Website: macys
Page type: customer-info-address
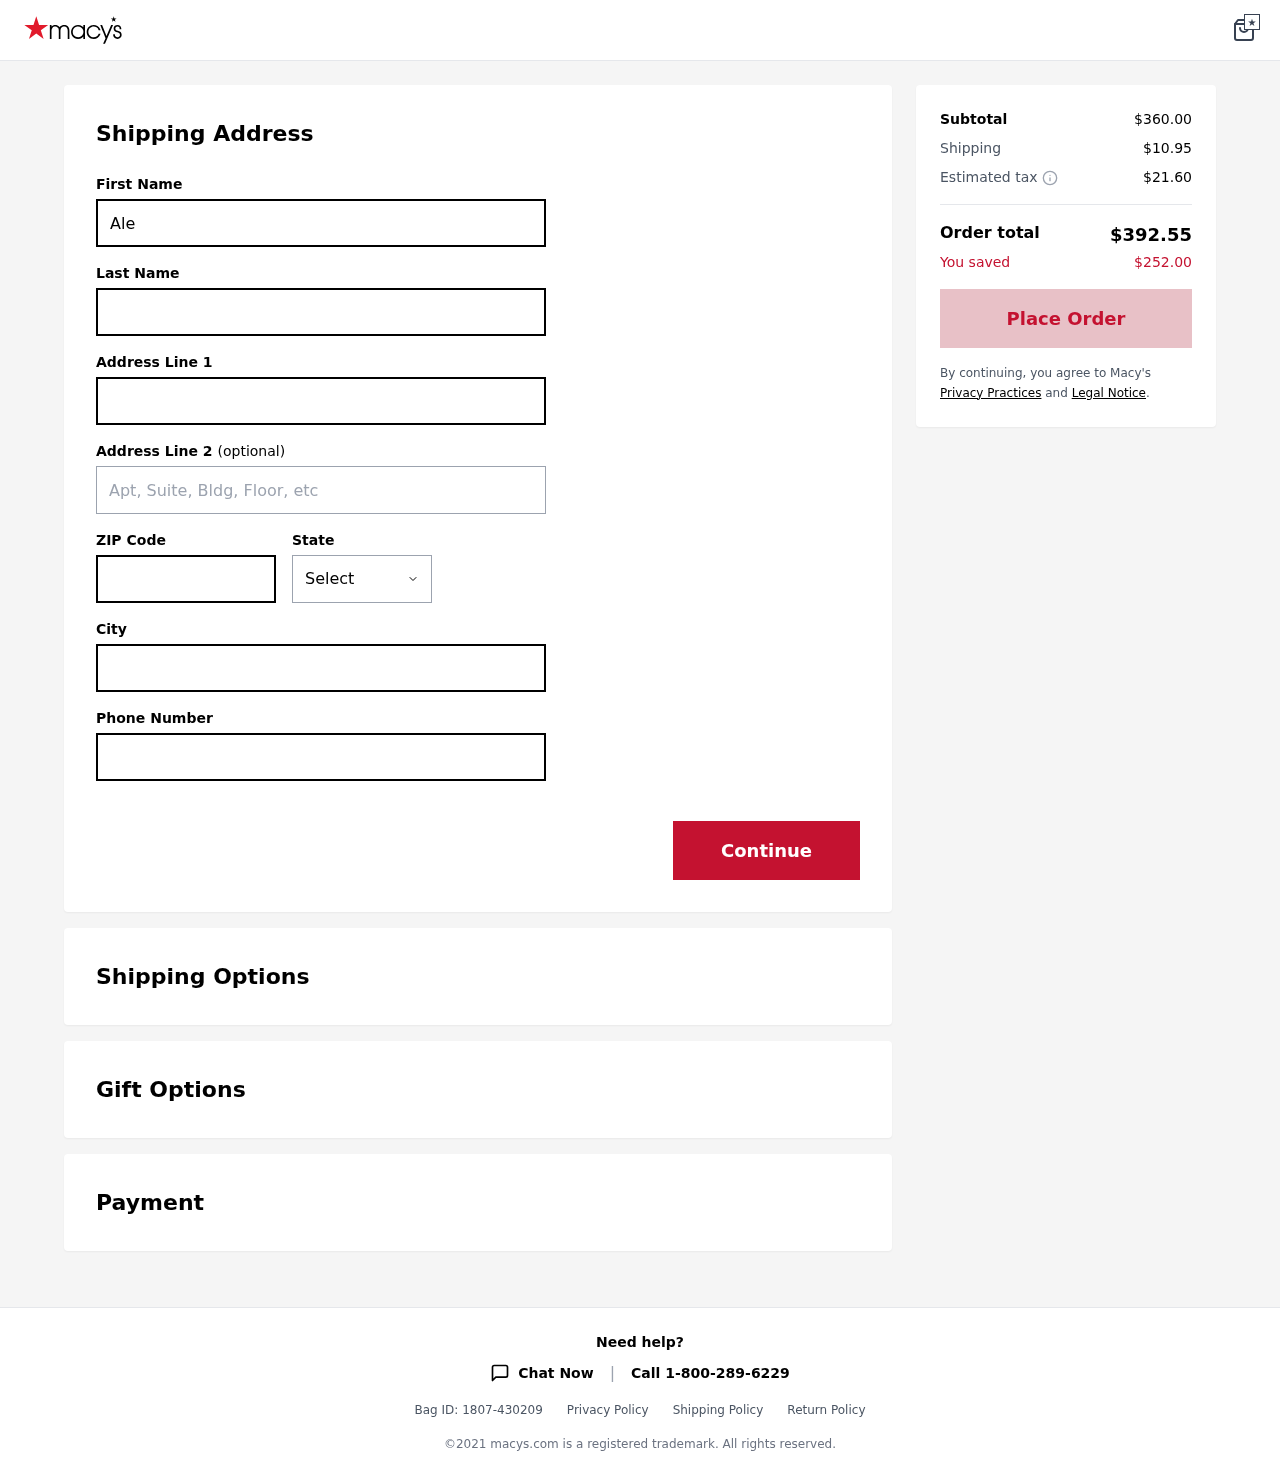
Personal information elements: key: PII_CITY
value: West Spencerfurt
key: PII_FIRSTNAME
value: Alexandria
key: PII_LASTNAME
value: Foster
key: PII_PHONE
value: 3293913547
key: PII_POSTCODE
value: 40854
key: PII_STATE
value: AS
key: PII_STREET
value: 894 Brown Plains
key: PII_STREET2
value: Apt. 242
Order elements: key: ORDER_SUBTOTAL
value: $360.00
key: ORDER_SHIPPING_COST
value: $10.95
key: ORDER_TAX
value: $21.60
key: ORDER_TOTAL
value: $392.55
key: ORDER_SAVINGS
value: $252.00